Pattern: SpeedUp
Description: Randomly add speeding up effect onto an image.
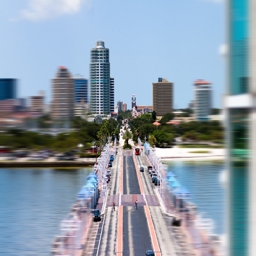
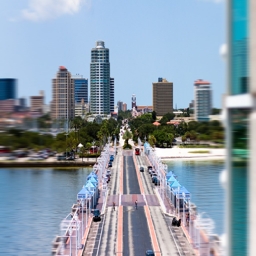
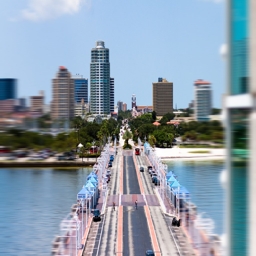
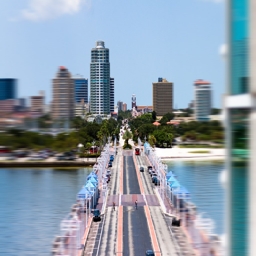